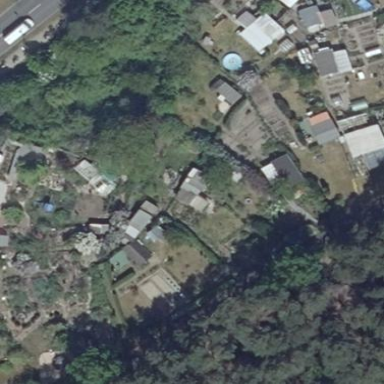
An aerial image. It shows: Allotments area.